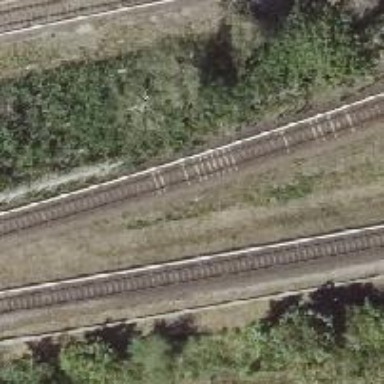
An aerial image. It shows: Light rail railway line with electrified rails.